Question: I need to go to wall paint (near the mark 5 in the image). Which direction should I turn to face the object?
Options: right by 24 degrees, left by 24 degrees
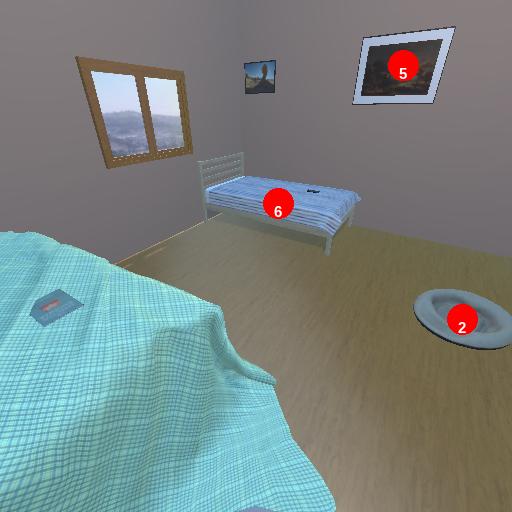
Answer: right by 24 degrees